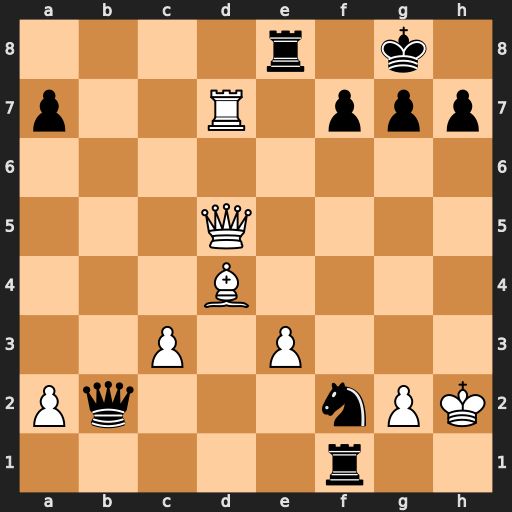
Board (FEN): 4r1k1/p2R1ppp/8/3Q4/3B4/2P1P3/Pq3nPK/5r2
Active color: w
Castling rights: -
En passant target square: -
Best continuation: Qxf7+ Kh8 Qxe8#